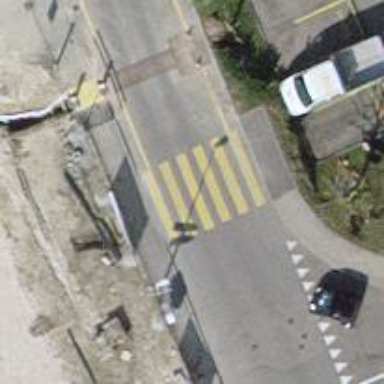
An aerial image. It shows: Asphalt footway with marked crossing.